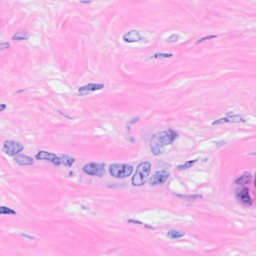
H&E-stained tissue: Breast